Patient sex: M
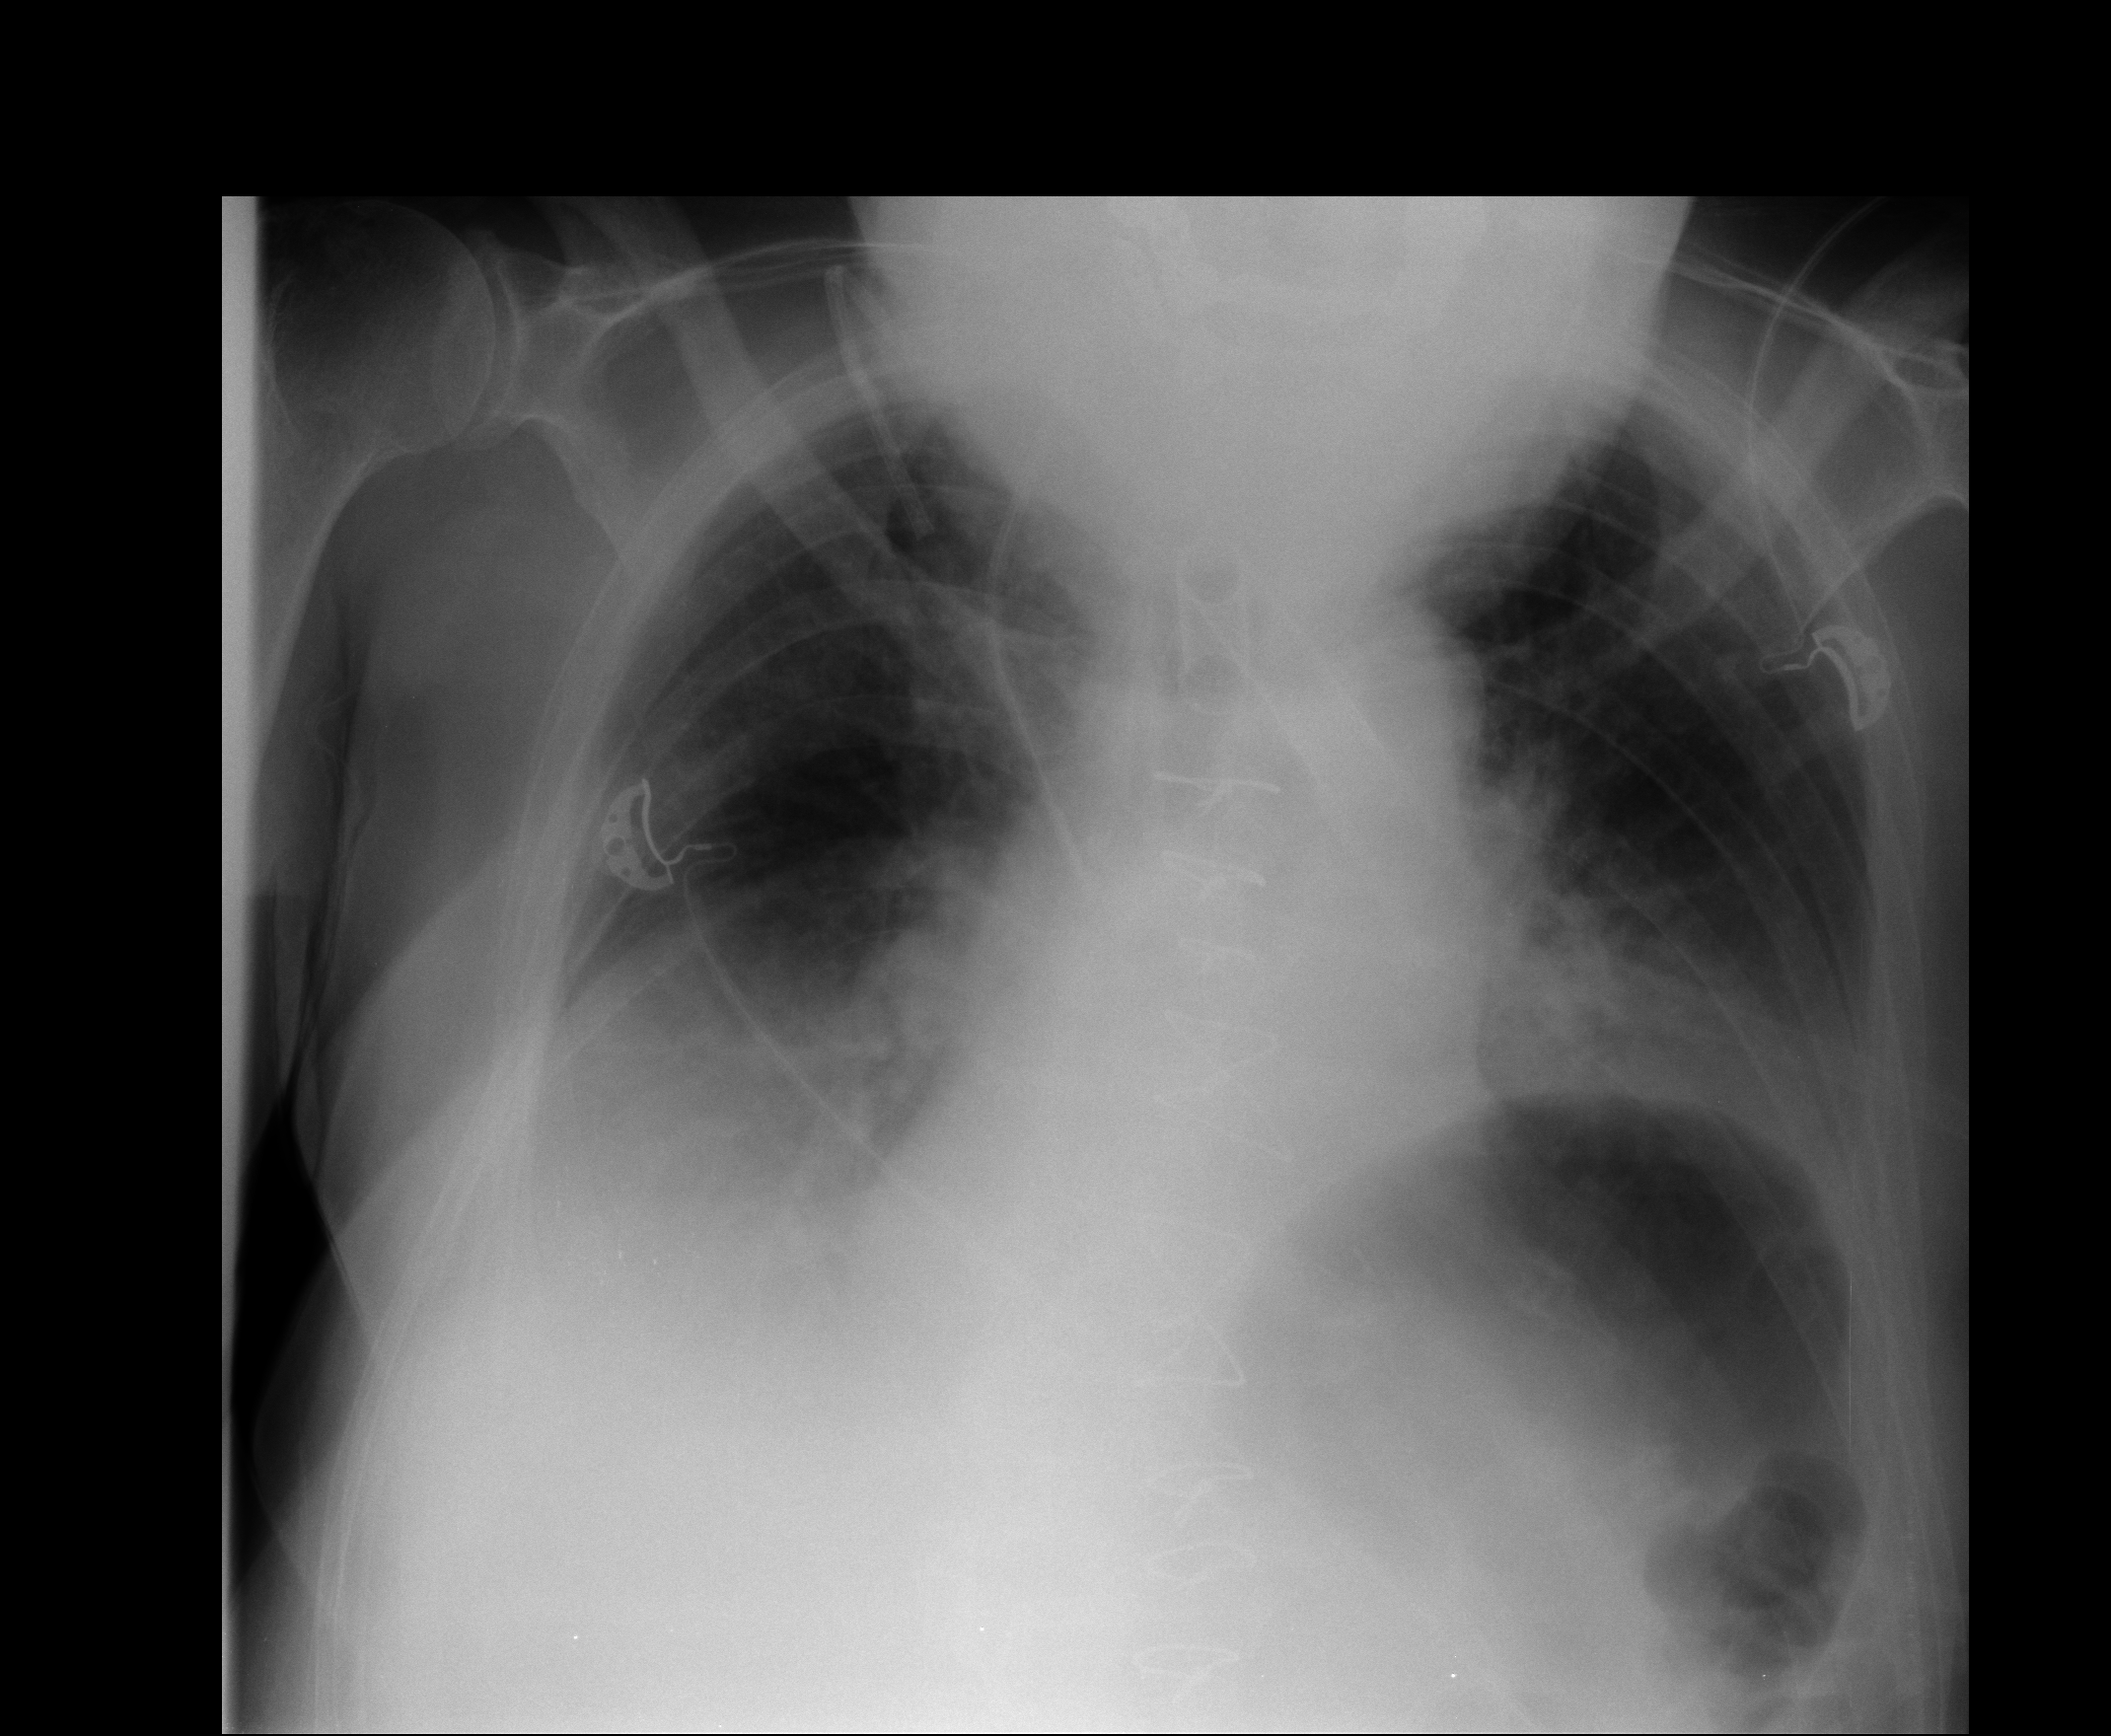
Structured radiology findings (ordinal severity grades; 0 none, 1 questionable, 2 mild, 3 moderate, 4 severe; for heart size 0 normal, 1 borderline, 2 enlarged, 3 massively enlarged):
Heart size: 2
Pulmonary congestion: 1
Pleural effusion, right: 2
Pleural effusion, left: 2
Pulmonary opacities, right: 0
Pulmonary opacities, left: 0
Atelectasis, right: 2
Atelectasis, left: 2